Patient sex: F
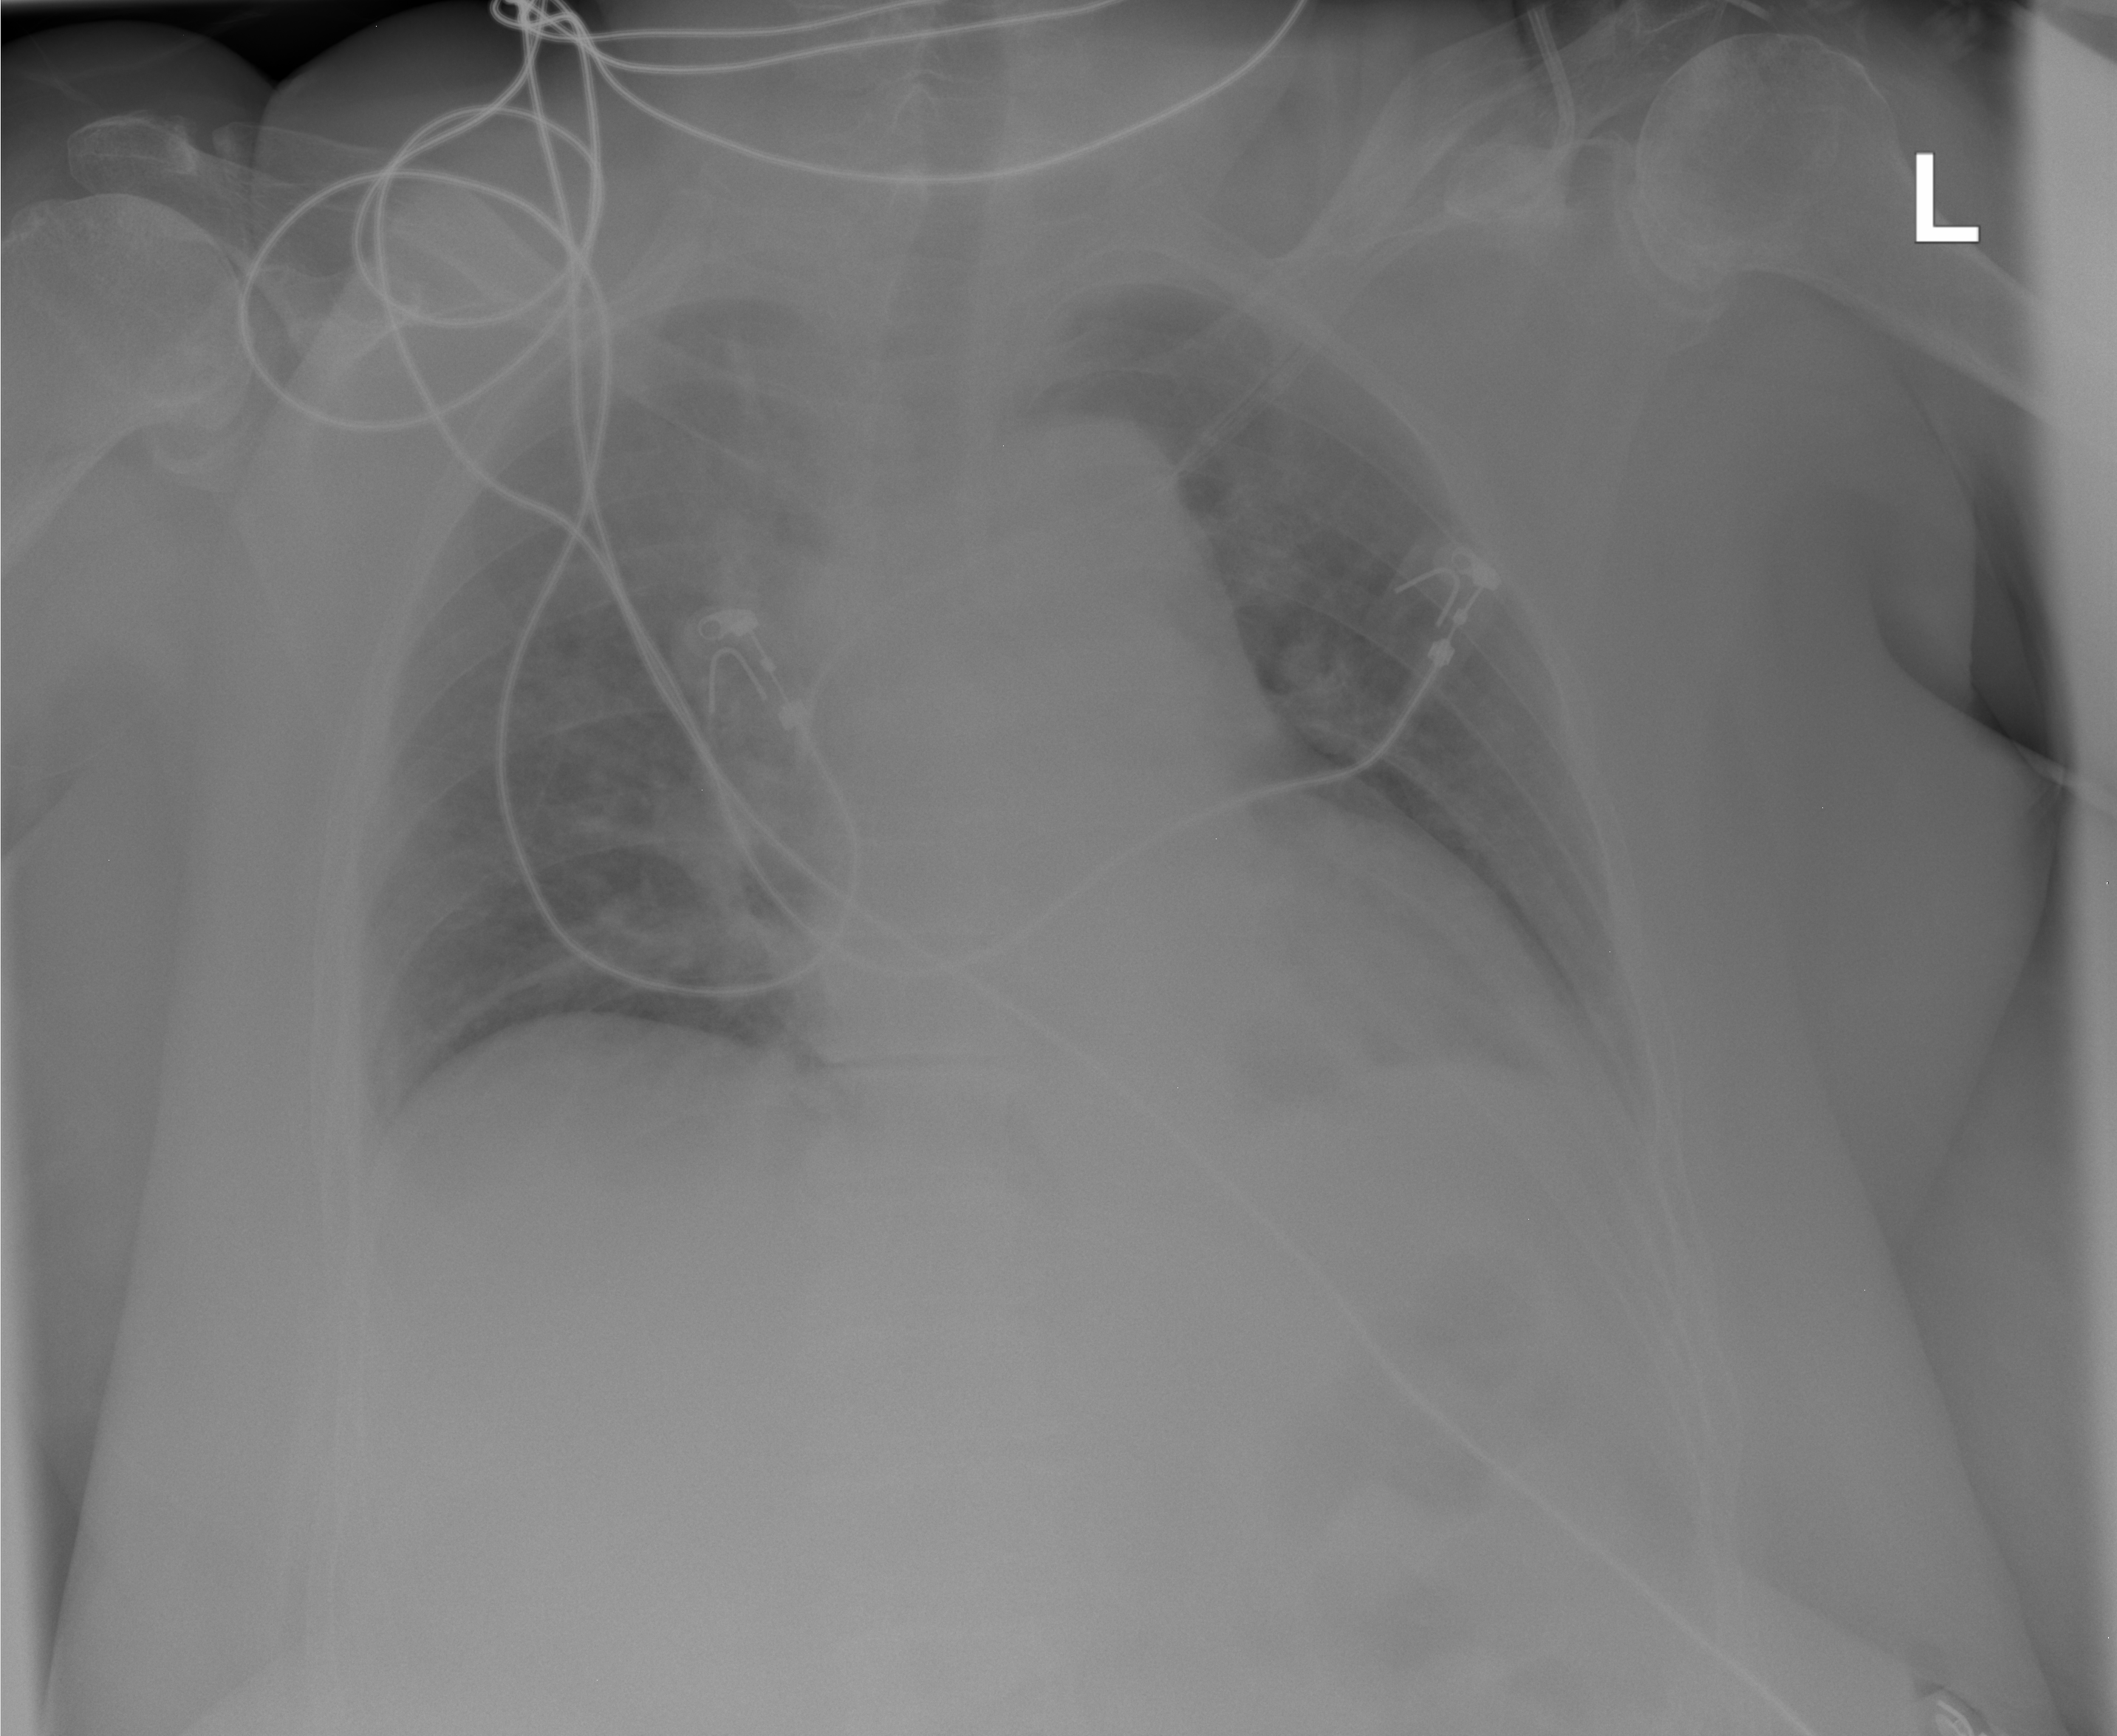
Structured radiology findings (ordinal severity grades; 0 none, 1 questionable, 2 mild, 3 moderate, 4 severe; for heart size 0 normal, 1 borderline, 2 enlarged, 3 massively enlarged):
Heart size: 1
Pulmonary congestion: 2
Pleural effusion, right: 0
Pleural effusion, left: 2
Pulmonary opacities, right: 0
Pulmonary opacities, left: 0
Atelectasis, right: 0
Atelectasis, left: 0